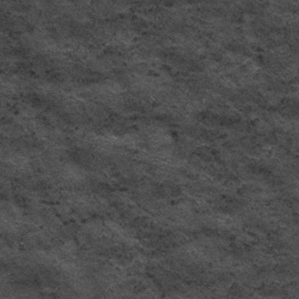
Label: frost